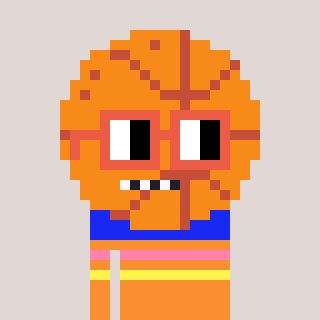
a pixel art character with square orange glasses, a basketball-shaped head and a orange-colored body on a warm background